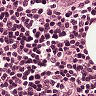
Metastatic tissue present: no